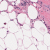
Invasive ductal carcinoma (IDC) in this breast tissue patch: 0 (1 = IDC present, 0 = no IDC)